Question: I have a data frame 'D' that look like this:
'''
Track <- c(0,0,0,-1,1,1)
Length <- c(1,1,2,1,3,1)
Legend <- c("A","B","A","C","B","C")
D <- data.frame(Track,Length,Legend)
D
# Track Length Legend
# 0 1 A
# 0 1 B
# 0 2 A
# -1 1 C
# 1 3 B
# 1 1 C
'''
I am currently using this code to plot it:
'''
ggplot(Z, aes(x=Track, y=Length, fill=Legend)) +
geom_bar(stat='identity') + geom_point() + expand_limits(x=0,y=0) +
theme(panel.grid.major = element_blank(), panel.grid.minor = element_blank(),
panel.background = element_blank(), axis.line = element_line(colour = "black"))
'''
And the graph looks like this:

However I want to assign the color white to variable B. Is this manipulation possible? Additionally I am using dummy data for simplicity's sake in this post. The actual data that I will be using may have 10 or more different variables under Legend, so writing out each hex color doesn't look like a clean option.
Thank you for the help
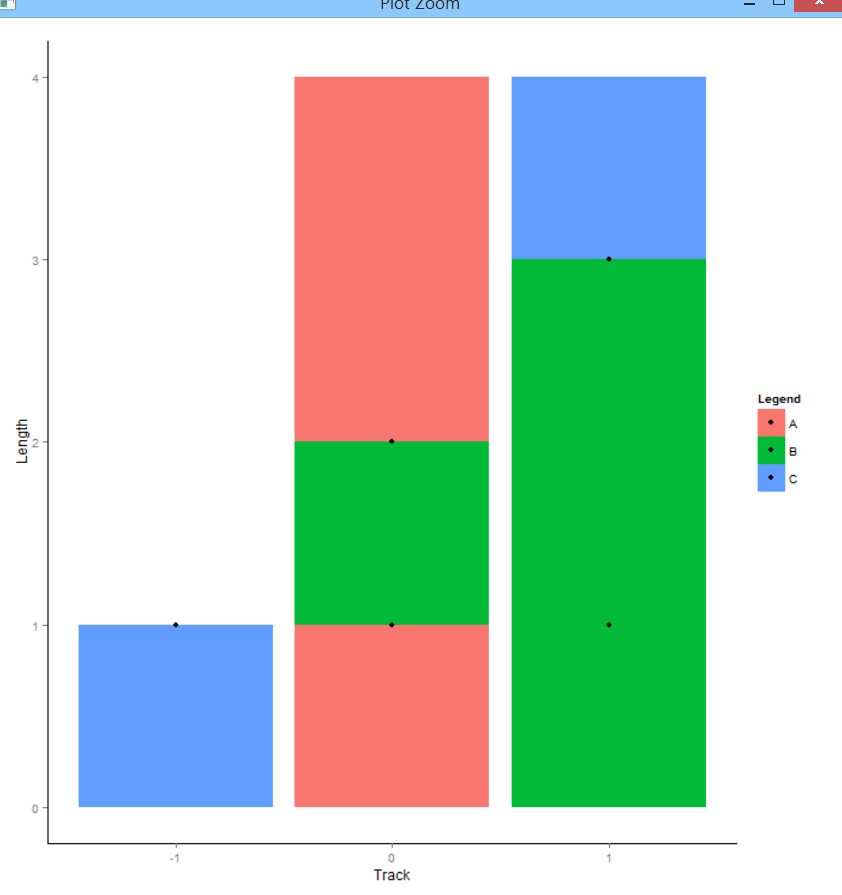
Answer: Does this produce what you're after?
'''
x <- length(levels(factor(Legend)))
x.colors <- hcl(h=seq(15,375,length=(x+1)),l=65,c=100)[1:x]
x.colors[x] <- "white"
ggplot(D, aes(x=Track, y=Length, fill=Legend)) +
geom_bar(stat='identity',colour="black") + geom_point() + expand_limits(x=0,y=0) +
scale_fill_manual(values=x.colors) +
theme(panel.grid.major = element_blank(), panel.grid.minor = element_blank(),
panel.background = element_blank(), axis.line = element_line(colour ="black"))
'''
I added 'scale_fill_manual()' assigning colors to A, B, and C. I also added 'colour="black"' to 'geom_bar()'. You could try it with and without the second part and see what you think.